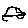
Label: car